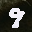
Label: 9